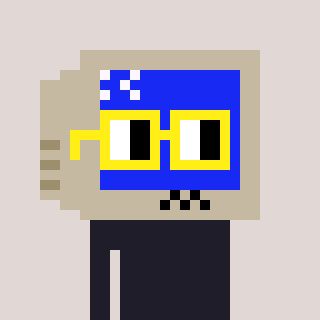
a pixel art character with square yellow glasses, a old monitor-shaped head and a hotbrown-colored body on a warm background